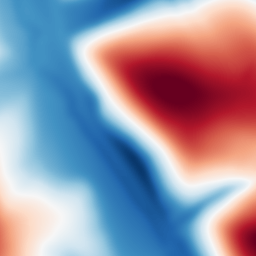
Category: multiscale
Decomposition family: dog
Decomposition parameters: sigma_low: 5
sigma_high: 100
Upsampling method: quartic
Upsampling parameters: scale: 8
Upsampling scale: 8